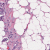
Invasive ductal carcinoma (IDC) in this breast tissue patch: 1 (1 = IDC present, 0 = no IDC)